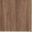
Piece: xx